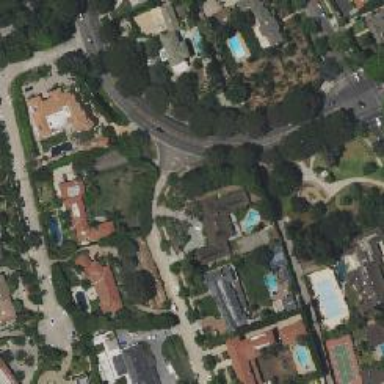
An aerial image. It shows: Secondary road bordered by residential properties.